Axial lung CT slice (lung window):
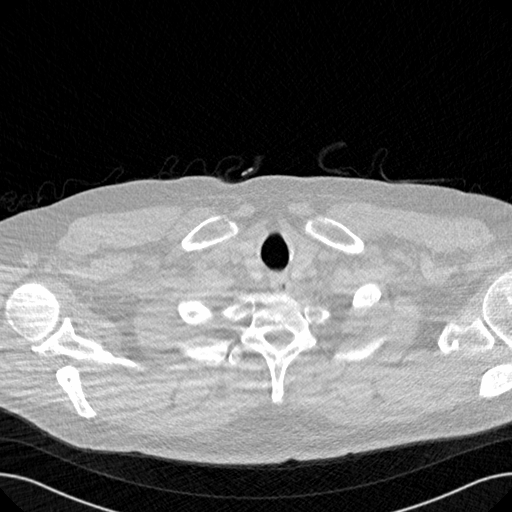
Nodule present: no